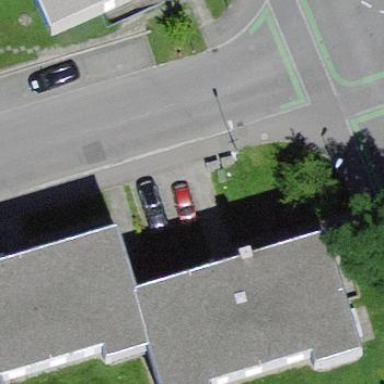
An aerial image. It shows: Apartment building with flat roof.